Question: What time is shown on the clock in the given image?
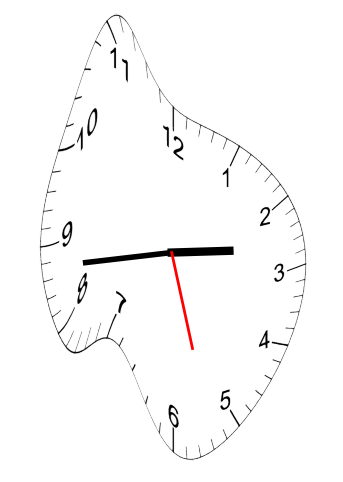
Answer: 02:43:27